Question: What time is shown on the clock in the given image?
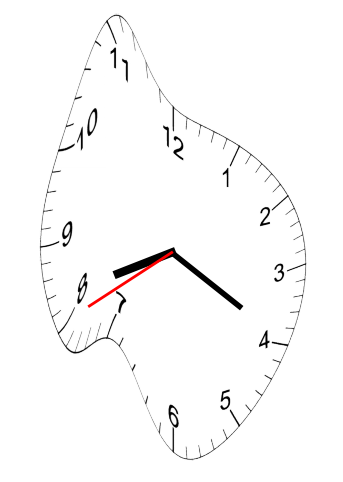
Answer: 08:19:40